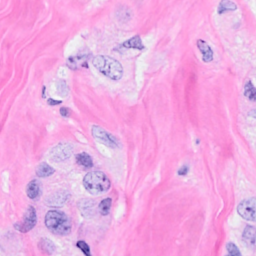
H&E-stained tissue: Breast